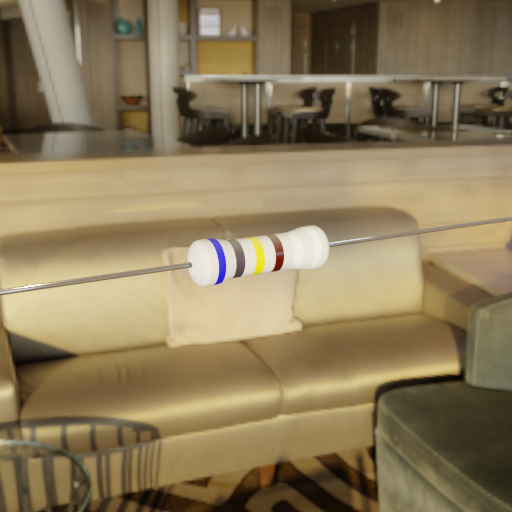
Resistor colour bands (in order): blue, black, yellow, black, white, white